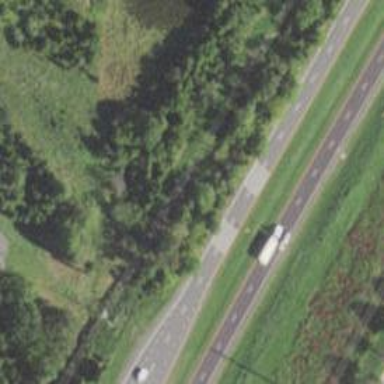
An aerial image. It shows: Expressway with asphalt surface and classified as primary highway.